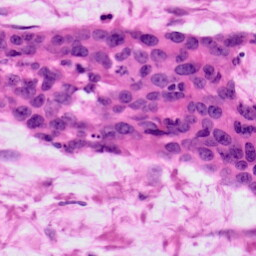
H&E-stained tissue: Ovarian